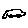
Label: car